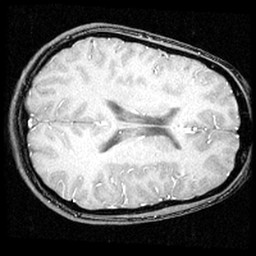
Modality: inplaneT1
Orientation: axial
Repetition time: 0.2 s
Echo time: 0.0036 s